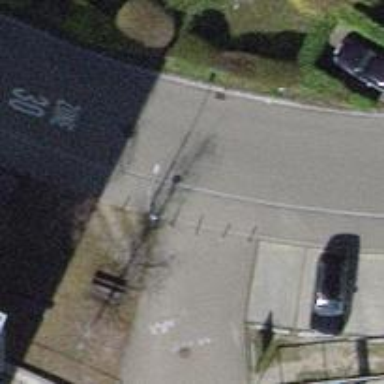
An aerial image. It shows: Bollard barrier.